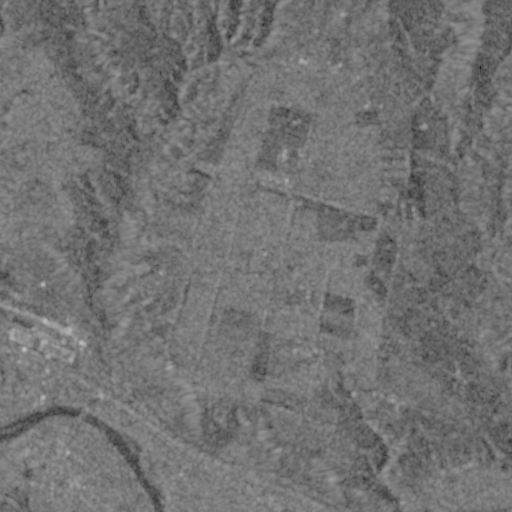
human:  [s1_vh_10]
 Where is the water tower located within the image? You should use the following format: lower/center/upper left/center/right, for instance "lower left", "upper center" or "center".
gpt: The water tower is located in the center left of the image.
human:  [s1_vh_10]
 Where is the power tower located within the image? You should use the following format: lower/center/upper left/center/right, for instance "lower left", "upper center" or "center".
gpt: There is no power tower in the image.

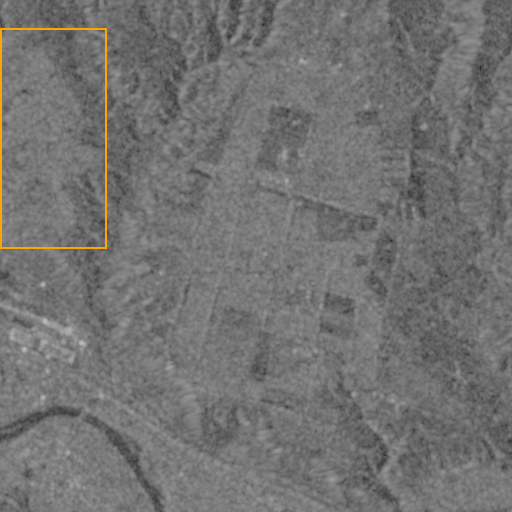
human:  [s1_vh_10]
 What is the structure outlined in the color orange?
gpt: The structure outlined in orange is a crop field.
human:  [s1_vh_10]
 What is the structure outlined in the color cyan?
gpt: There is no cyan outline.